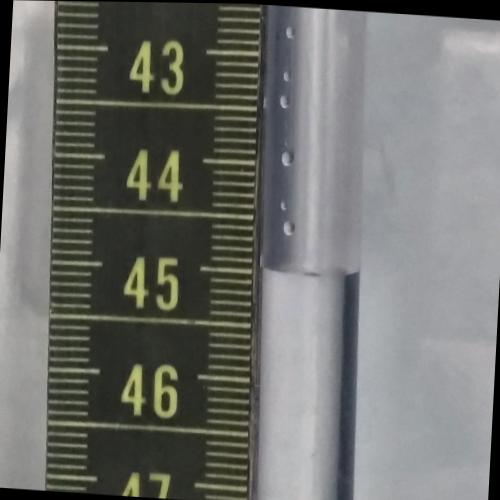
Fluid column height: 45.0 cm